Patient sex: M
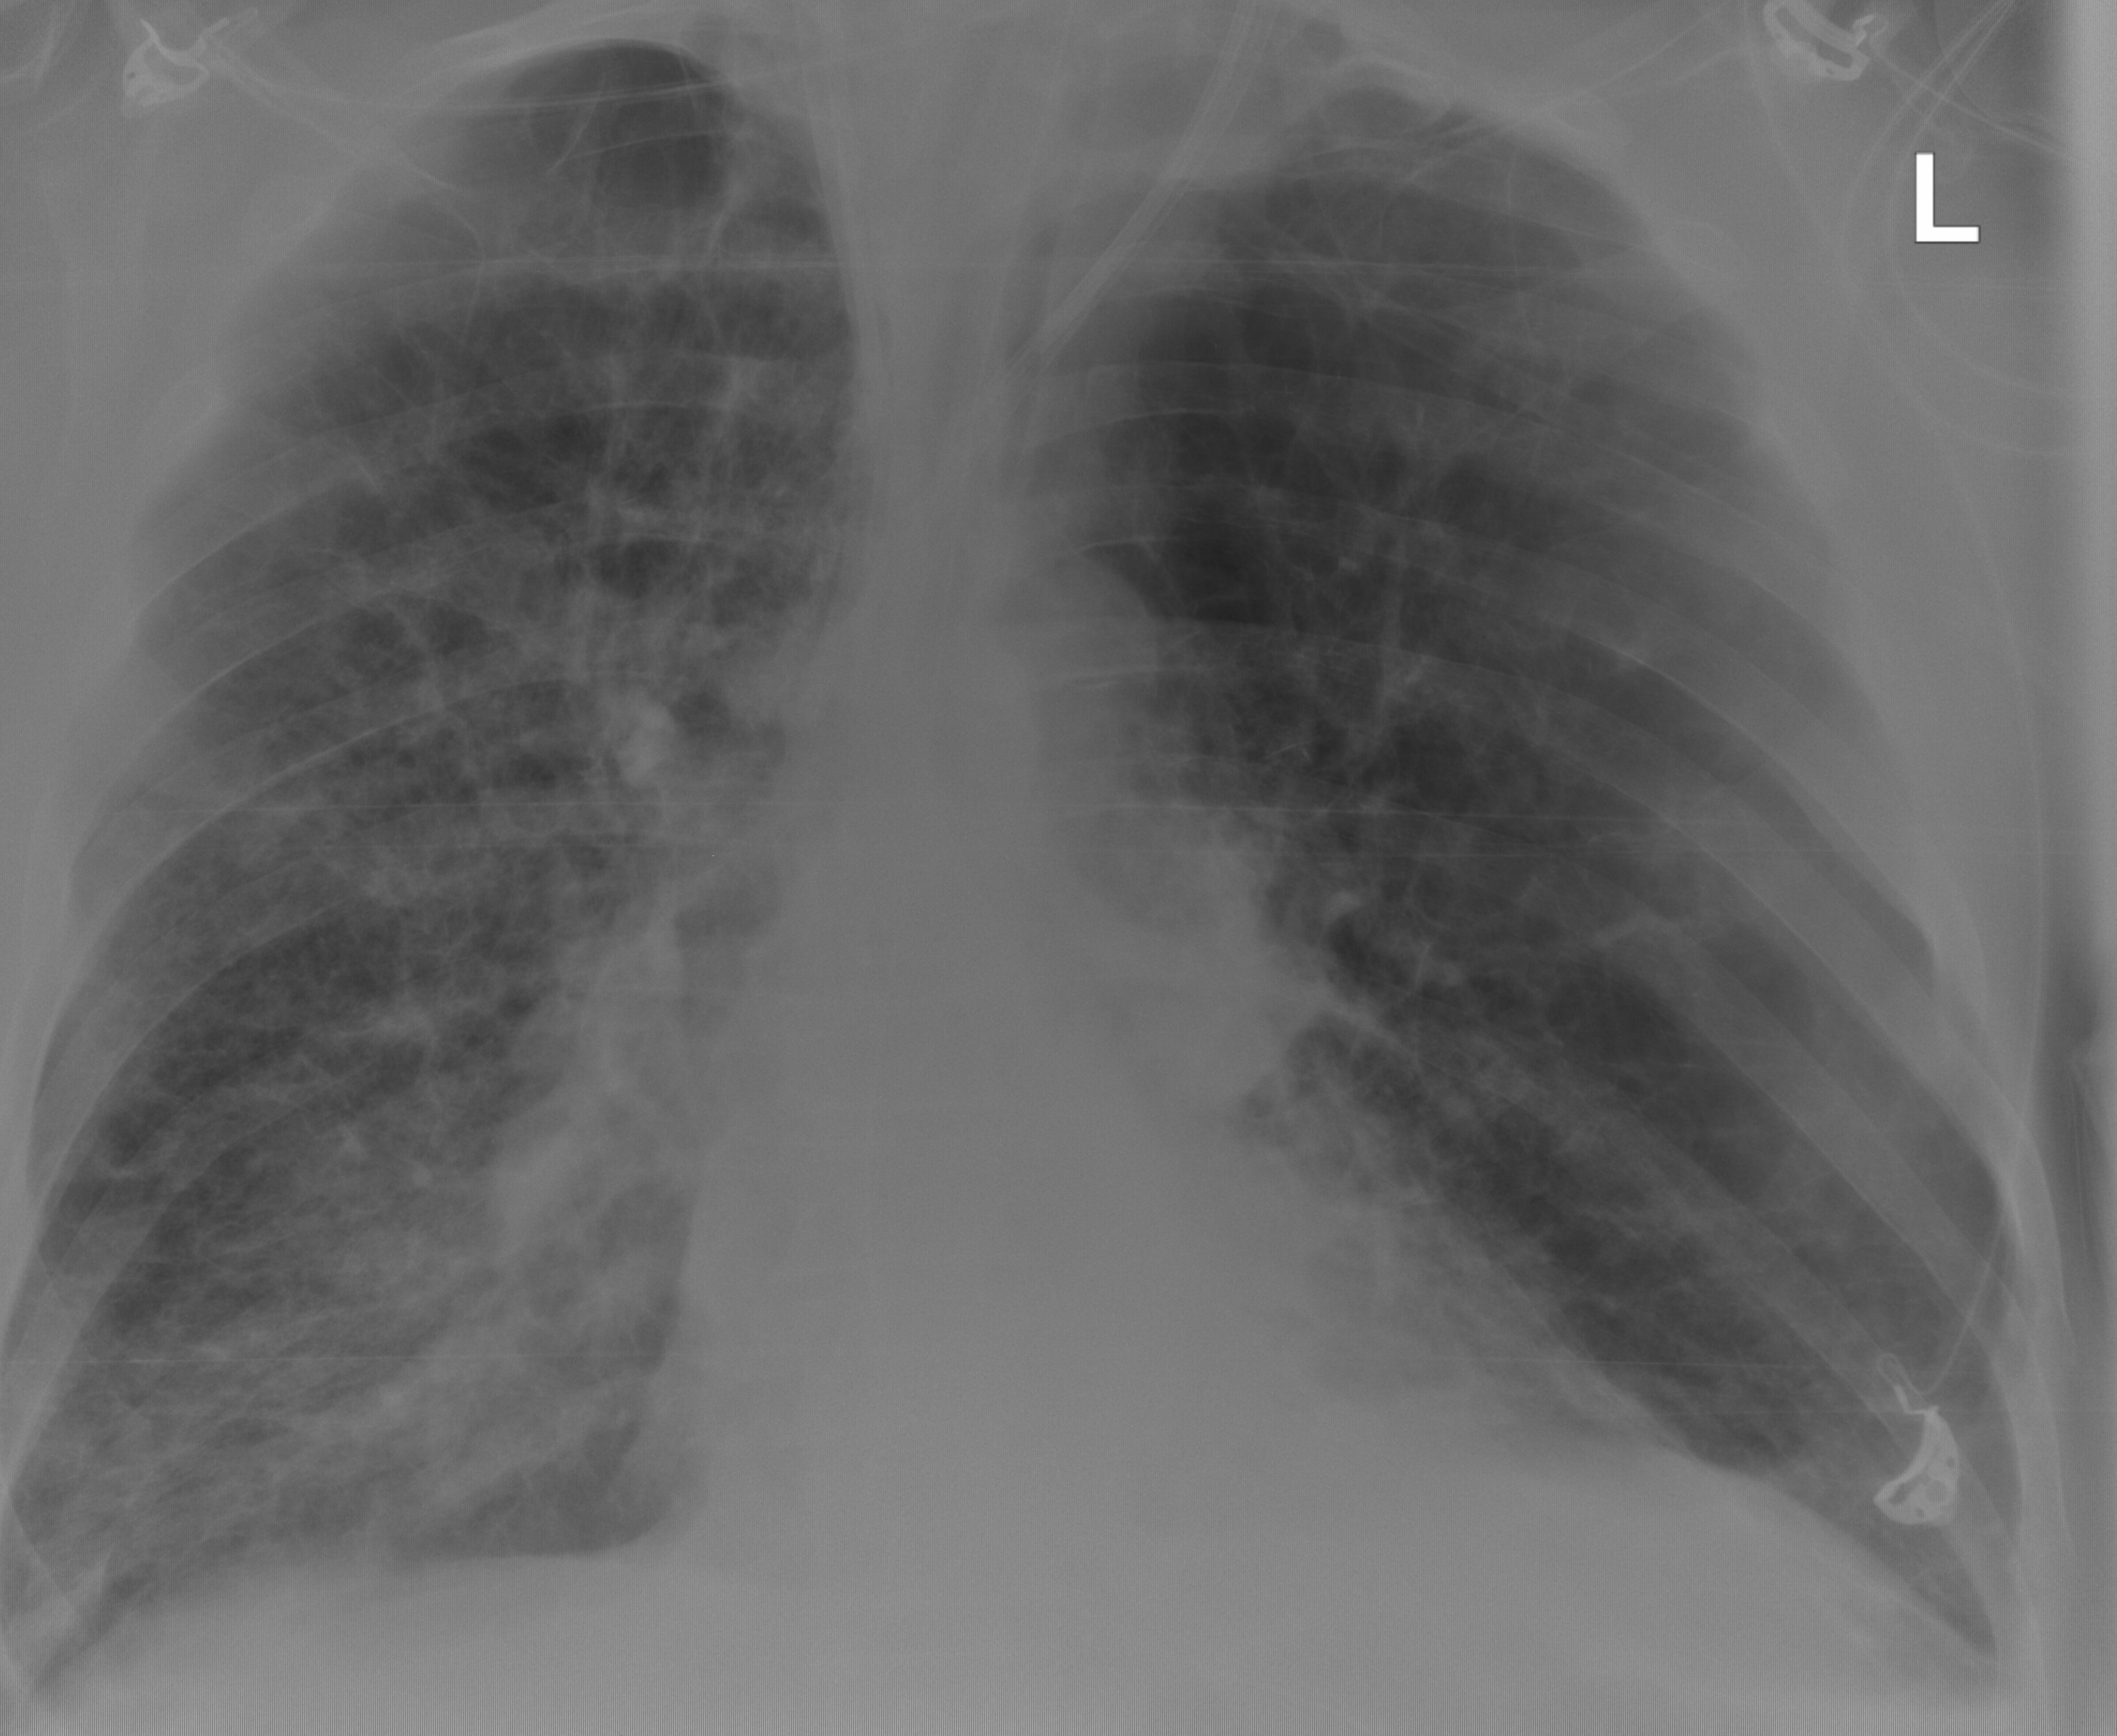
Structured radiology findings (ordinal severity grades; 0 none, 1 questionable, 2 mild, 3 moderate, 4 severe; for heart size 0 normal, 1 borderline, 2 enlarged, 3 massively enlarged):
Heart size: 0
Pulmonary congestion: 0
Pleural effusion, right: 0
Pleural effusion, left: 0
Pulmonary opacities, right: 2
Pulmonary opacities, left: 0
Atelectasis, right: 2
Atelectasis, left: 0